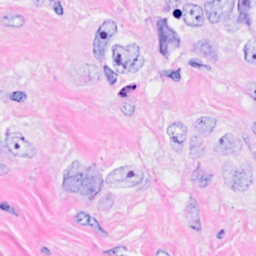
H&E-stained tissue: Breast